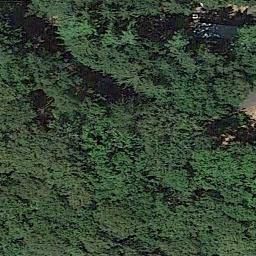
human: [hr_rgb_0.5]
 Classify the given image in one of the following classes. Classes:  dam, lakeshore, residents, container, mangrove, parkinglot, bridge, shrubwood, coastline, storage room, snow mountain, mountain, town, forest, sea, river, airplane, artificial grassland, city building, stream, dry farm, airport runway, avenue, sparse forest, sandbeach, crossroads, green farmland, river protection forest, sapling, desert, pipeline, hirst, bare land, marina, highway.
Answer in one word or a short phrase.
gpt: forest